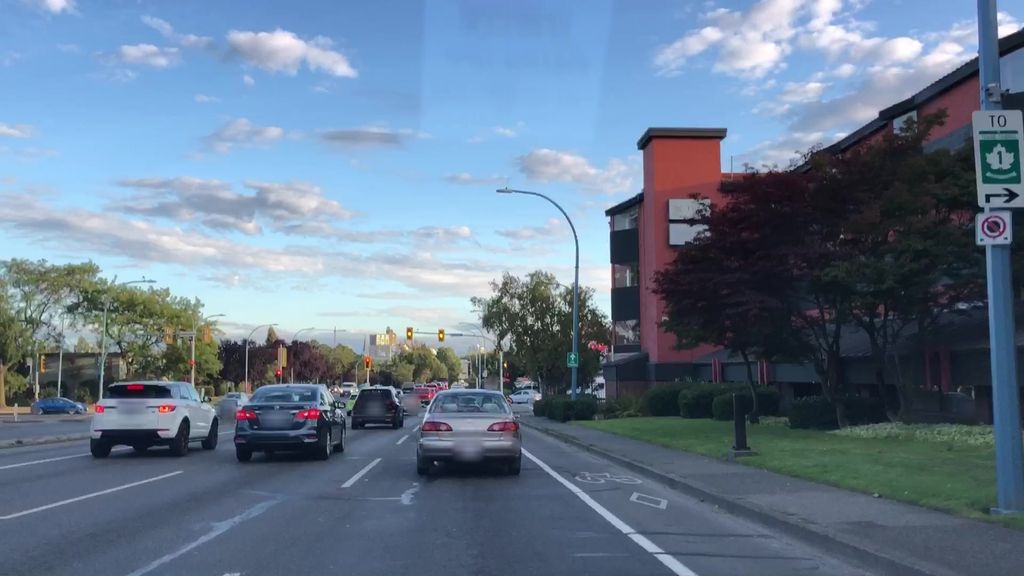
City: victoria